Question: I have an issue with my Word-press site, When i tested with GTmetrix it is saying Serve resources from a consistent URL. and it showing that i have used 2 css files one with normal correct extension .css and another one with some version extension as last which is .css?ver=4.9.8. The correct one is the first one style.css. i do not know from where the other one is coming. I have not used anywhere in my knowledge. I have tried de-activating some plugins like cache from admin panel as per Google recommendations. But it does not work. <URL>
Please anyone help me on this?

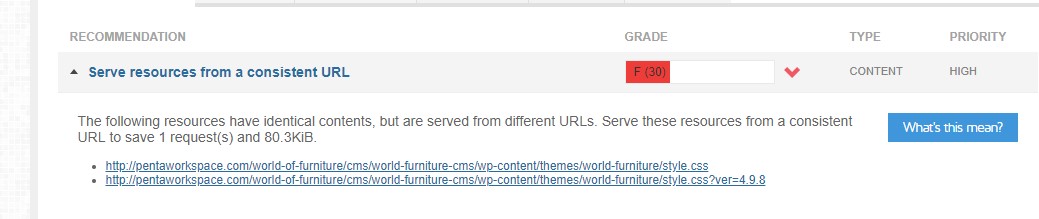
Answer: This CSS file is certainly queued by your theme. The code should be around 'function.php' or related file. Try a search for 'wp_enqueue_script', and look for your problematic script name passed as a parameter.
The version parameter in the URL is here to be able to clear browser cache: if your file is updated, but URL doesn't change: the browser will keep using his cached version and won't have updates displayed. Updating this 'ver' parameter will force a browser to download and cache the file again.
You can use a snippet like this to remove those parameters (now that you know why they are here, and what situation it can generate):
'''
function remove_wp_assets_qvar( $src ) {
$src = preg_replace_callback( '/ver=[^&]*/', __NAMESPACE__ . '\removeVersionCallback', $src );
if ( strpos( $src, 'ver=' ) ) {
$src = remove_query_arg( 'ver', $src );
}
return $src;
}
add_filter( 'style_loader_src', __NAMESPACE__ . '\remove_wp_assets_qvar', 9999 );
add_filter( 'script_loader_src', __NAMESPACE__ . '\remove_wp_assets_qvar', 9999 );
'''
Infos: nowadays, a lot of assets pipeline (webpack, gulp...) are generating "versioned" build files with a unique hash in the filename to prevent those browser caching "issues".